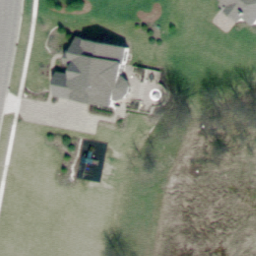
Label: residential